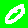
Digit: 0